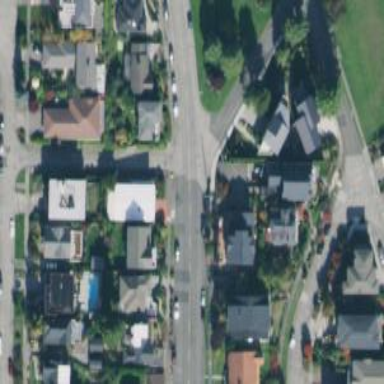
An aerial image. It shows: Residential road with sidewalk on the left side.